Brain MRI, t1w sequence, axial 2D slice.
Patient: age 51, sex F, weight 95 kg, height 1.95 m
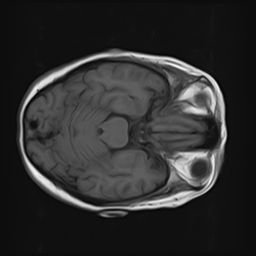